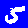
Digit: 5